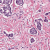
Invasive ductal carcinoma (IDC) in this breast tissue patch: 1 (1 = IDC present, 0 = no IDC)